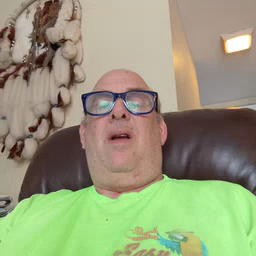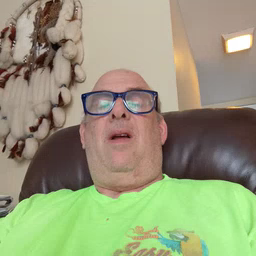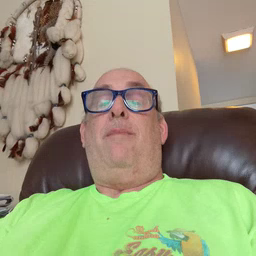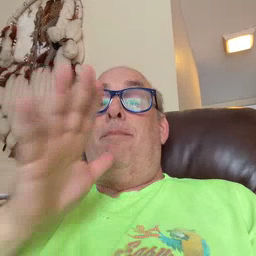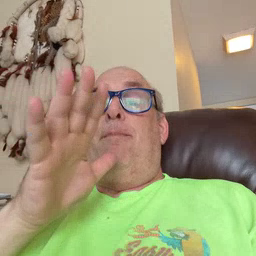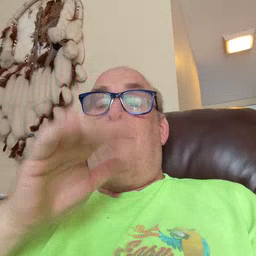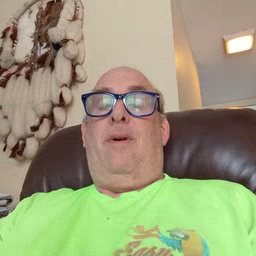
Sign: mom